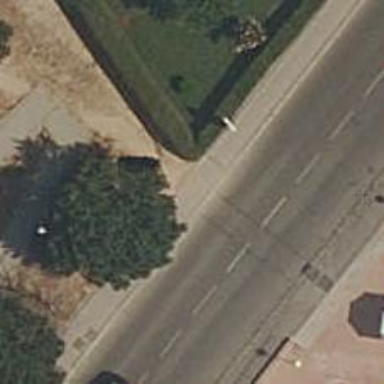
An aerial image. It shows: Sidewalk made of paving stones.